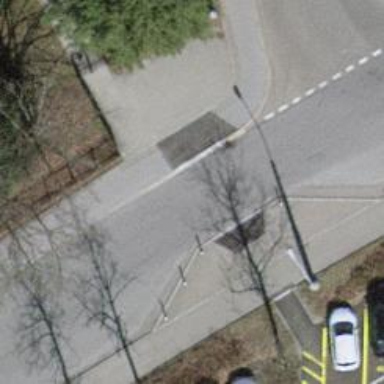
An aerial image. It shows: Unmarked crossing on the road.